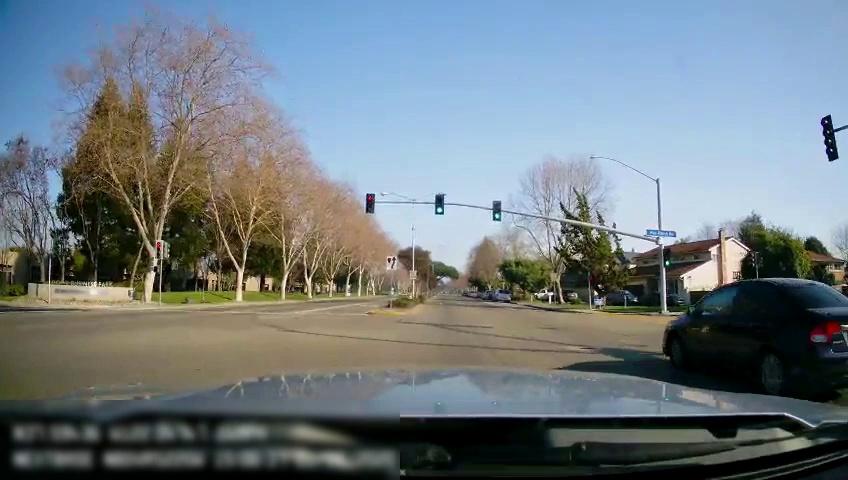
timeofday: Day
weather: Sunny
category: Drivable Space
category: Vehicles | SUV
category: Vehicles | Car
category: Vehicles | SUV
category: Vehicles | SUV
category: Vehicles | Truck
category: Vehicles | SUV
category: Vehicles | Car
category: Lanes | Opposite Lane
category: Traffic | Lights
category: Traffic | Lights
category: Traffic | Lights
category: Traffic | Lights
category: Traffic | Signs
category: Traffic | Lights
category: Traffic | Lights
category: Traffic | Lights
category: Traffic | Signs
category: Traffic | Signs
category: Traffic | Lights
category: Traffic | Lights